Question: How to center all div's using a JQuery or CSS?
Example: <URL>
'''
<div id="parrent">
<div class="item">
content
</div>
<div class="item">
content
</div>
...
</div>
'''

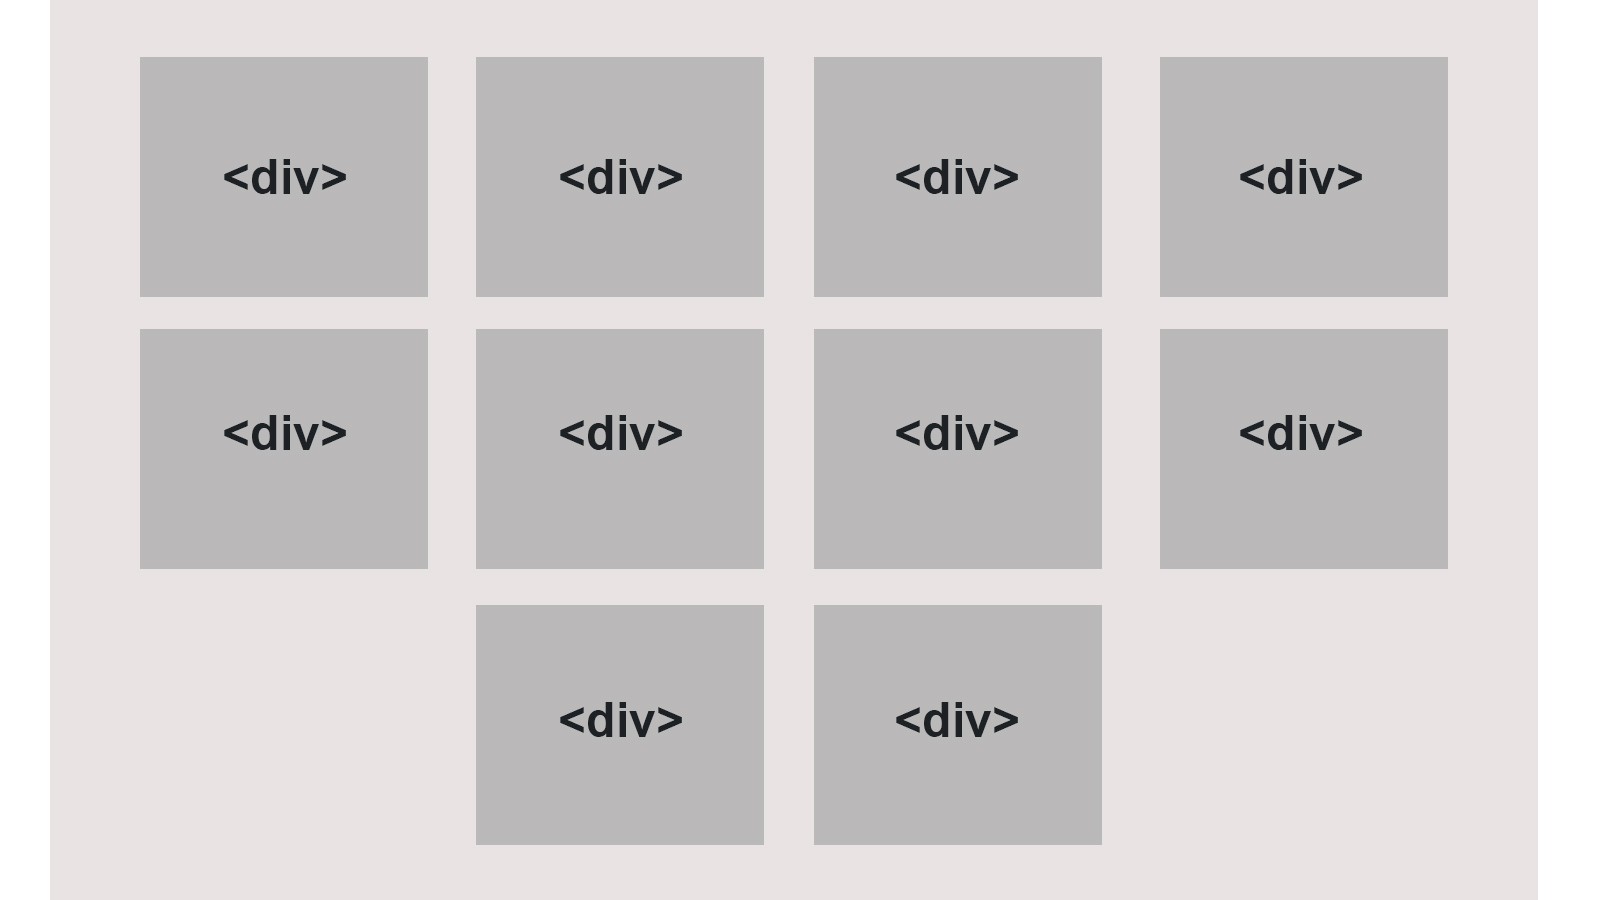
Answer: Just remove 'float: left;' from '#parrent .item' selector and add 'display: inline-block;'
<URL>